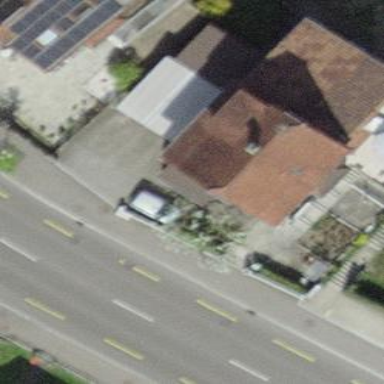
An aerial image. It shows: Half-hipped roof on apartment building.